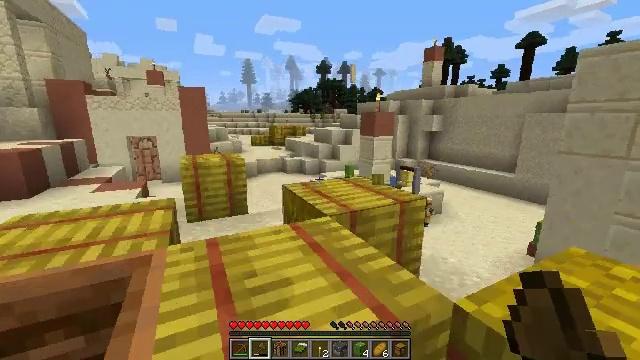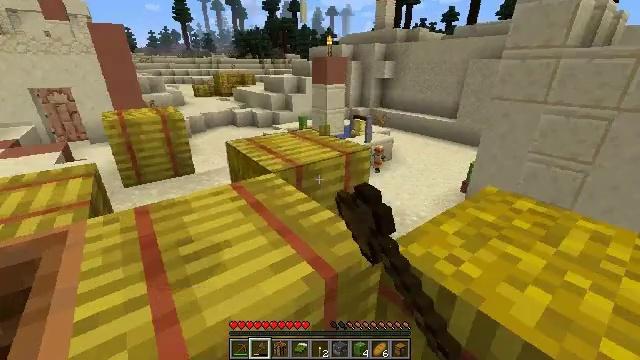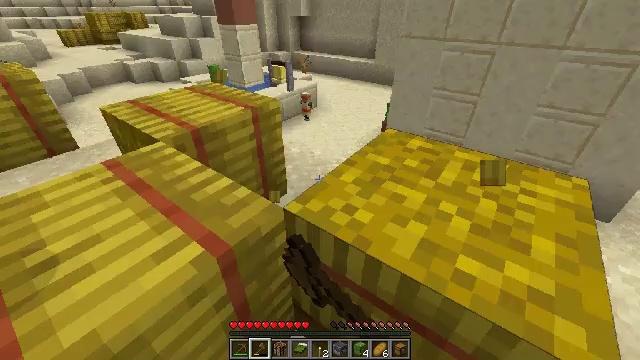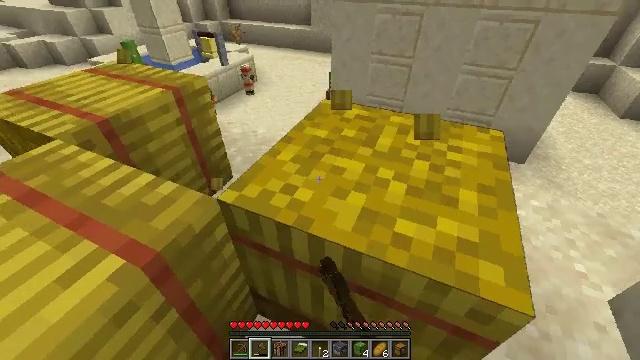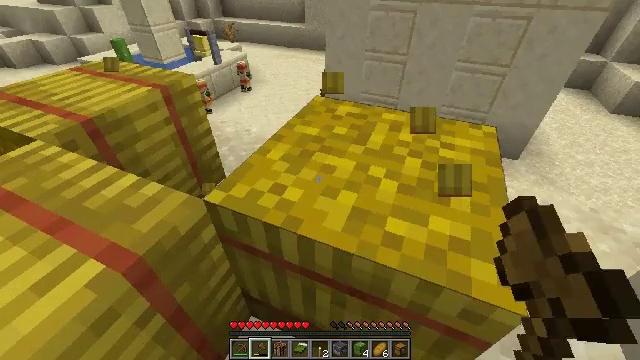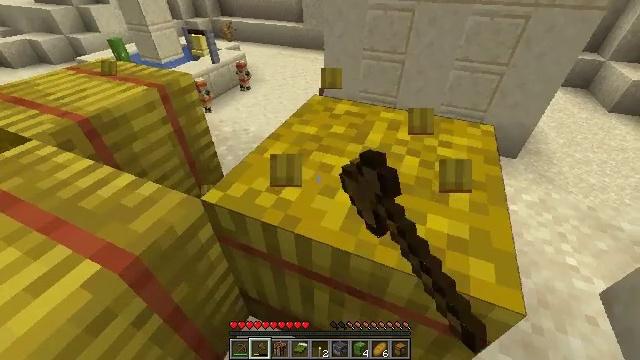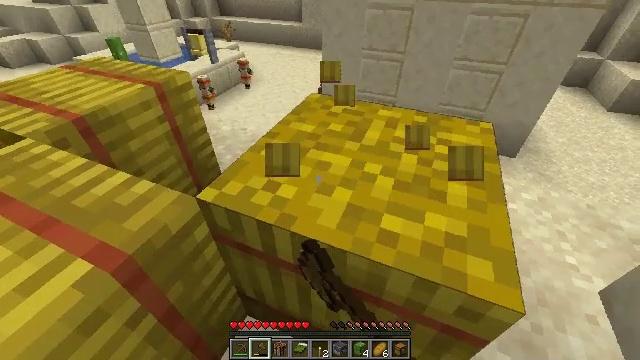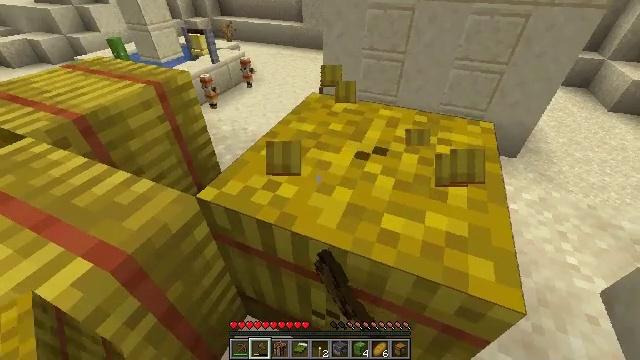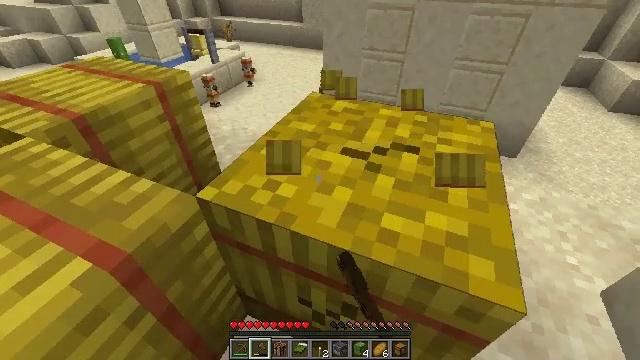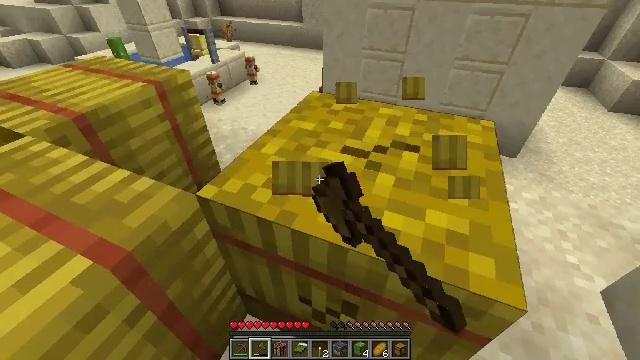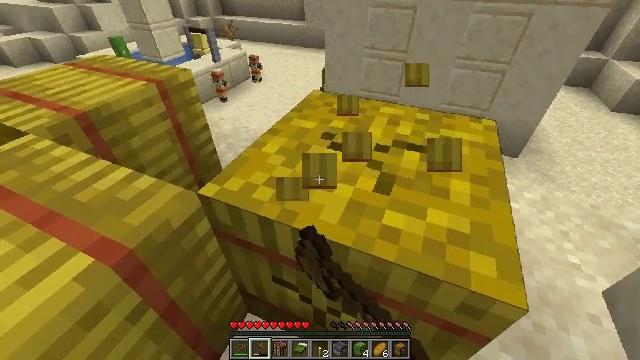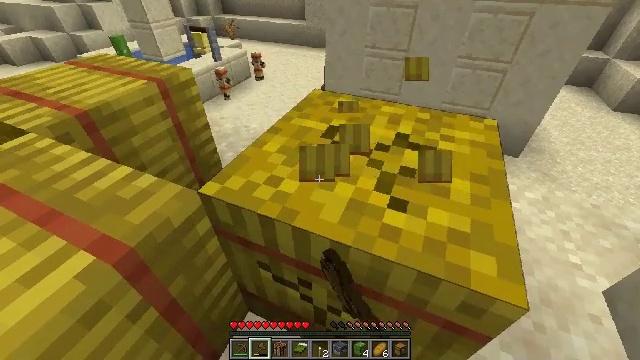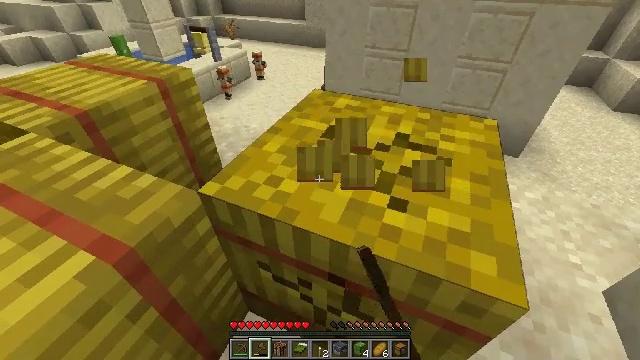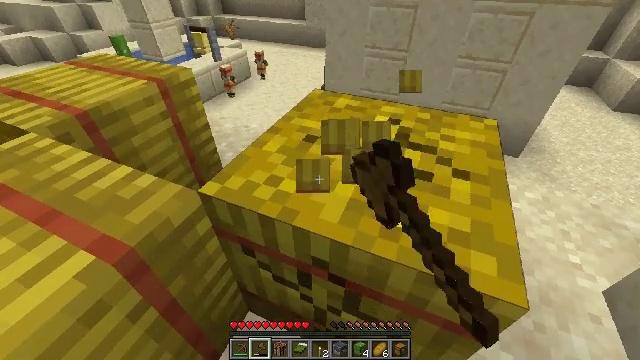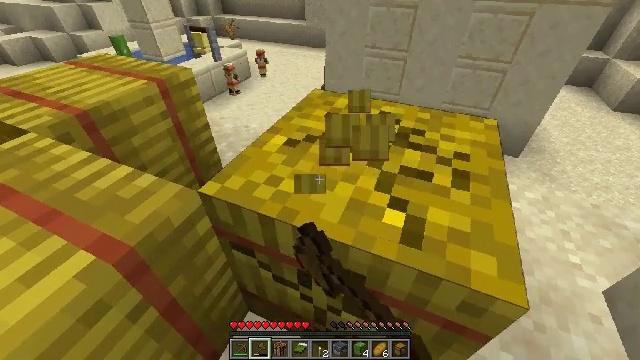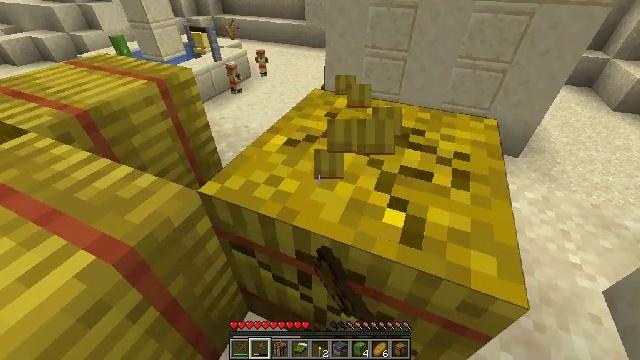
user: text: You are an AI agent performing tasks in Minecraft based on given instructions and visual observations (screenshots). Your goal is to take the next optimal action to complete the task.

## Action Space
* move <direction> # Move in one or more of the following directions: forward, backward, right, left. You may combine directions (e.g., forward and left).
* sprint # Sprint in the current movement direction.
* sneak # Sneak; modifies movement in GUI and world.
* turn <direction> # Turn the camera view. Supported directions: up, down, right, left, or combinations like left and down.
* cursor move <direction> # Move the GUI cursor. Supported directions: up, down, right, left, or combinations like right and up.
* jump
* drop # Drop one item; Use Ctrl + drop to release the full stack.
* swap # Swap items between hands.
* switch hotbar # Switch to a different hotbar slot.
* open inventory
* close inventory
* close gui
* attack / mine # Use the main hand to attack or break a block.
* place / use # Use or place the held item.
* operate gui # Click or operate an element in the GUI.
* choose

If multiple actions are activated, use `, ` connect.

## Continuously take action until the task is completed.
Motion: motion action
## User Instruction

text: Mine a hay block from the field.
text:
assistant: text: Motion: move right, turn right and down, attack / mine
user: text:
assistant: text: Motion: turn right and down, attack / mine
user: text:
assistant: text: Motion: turn right and down, attack / mine
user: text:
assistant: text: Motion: turn right, attack / mine
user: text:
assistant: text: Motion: attack / mine
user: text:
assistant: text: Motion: attack / mine
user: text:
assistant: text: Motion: attack / mine
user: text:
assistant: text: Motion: attack / mine
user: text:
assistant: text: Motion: attack / mine
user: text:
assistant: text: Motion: attack / mine
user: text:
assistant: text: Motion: attack / mine
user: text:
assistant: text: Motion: attack / mine
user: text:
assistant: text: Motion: attack / mine
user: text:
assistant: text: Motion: attack / mine
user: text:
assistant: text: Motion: attack / mine
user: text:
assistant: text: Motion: attack / mine
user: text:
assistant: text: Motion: attack / mine
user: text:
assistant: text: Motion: attack / mine
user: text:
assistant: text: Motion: attack / mine
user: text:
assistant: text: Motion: move right, turn left, attack / mine
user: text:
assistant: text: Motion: move right, turn left, attack / mine
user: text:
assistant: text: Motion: move right, turn left, attack / mine
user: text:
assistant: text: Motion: turn left and up, attack / mine
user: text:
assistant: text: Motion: attack / mine
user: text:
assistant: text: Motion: attack / mine
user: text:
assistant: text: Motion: attack / mine
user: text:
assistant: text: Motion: attack / mine
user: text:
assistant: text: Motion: attack / mine
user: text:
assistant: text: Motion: attack / mine
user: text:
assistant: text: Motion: attack / mine